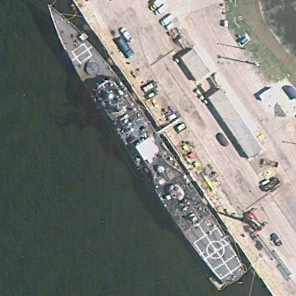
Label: cruiser